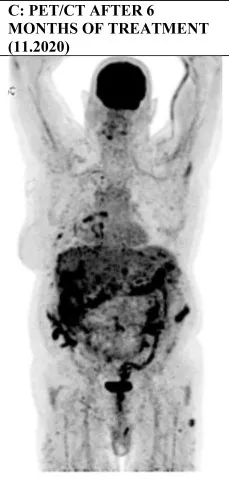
A significant improvement of the previously described peritoneal lesions with an overall regression of their metabolic activity.
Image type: radiology (pet)